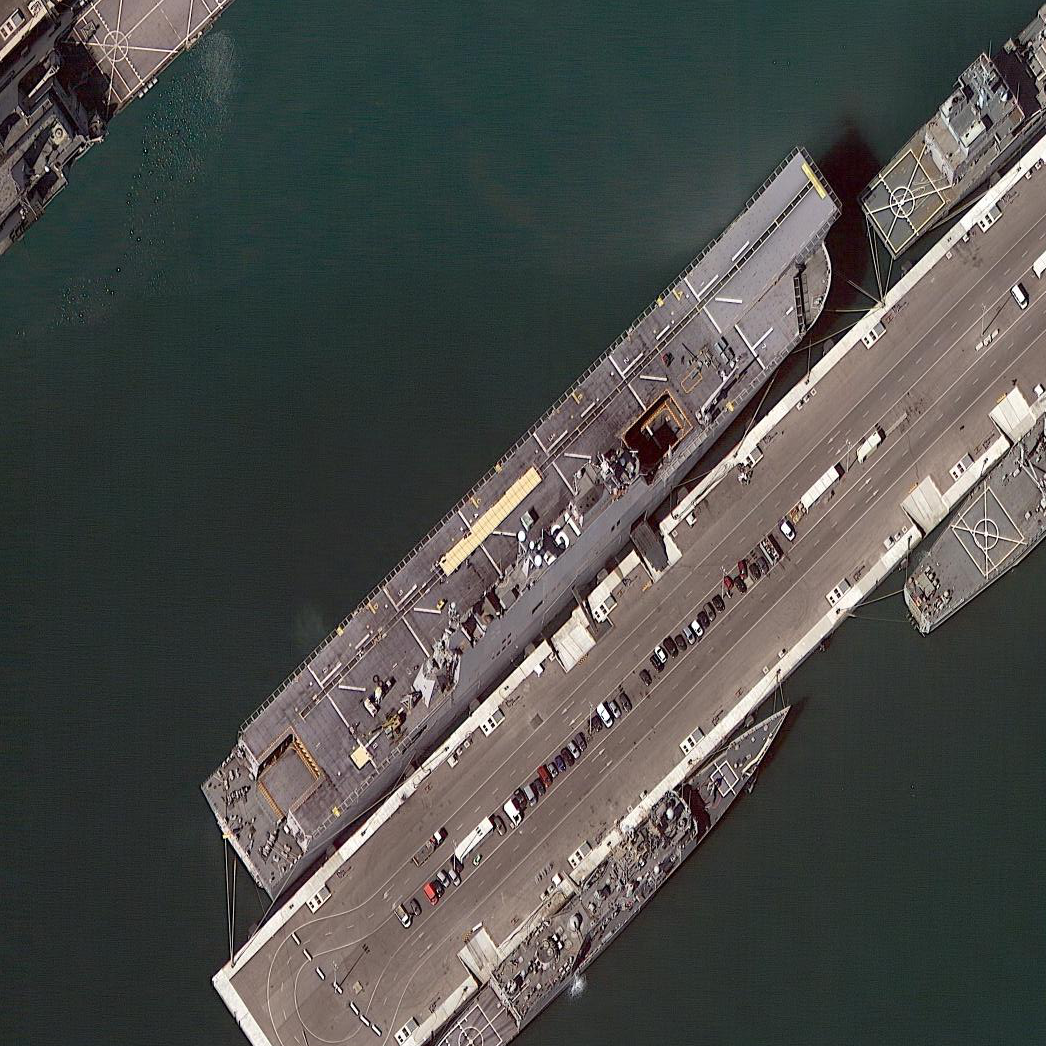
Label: assault